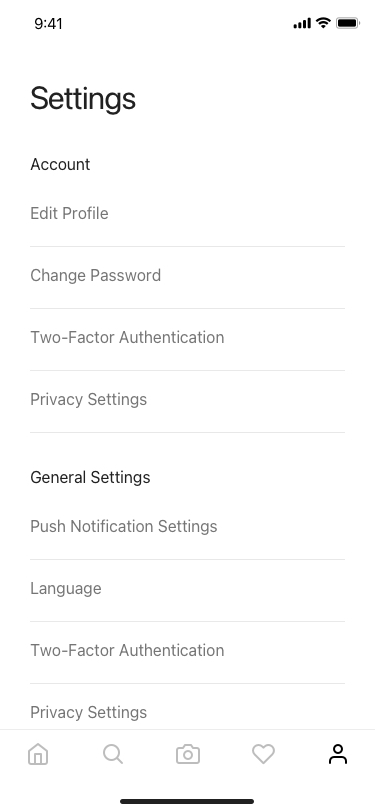
Text in this UI design:
Two-Factor Authentication
Language
Push Notification Settings
General Settings
Privacy Settings
Two-Factor Authentication
Change Password
Edit Profile
Account
Settings